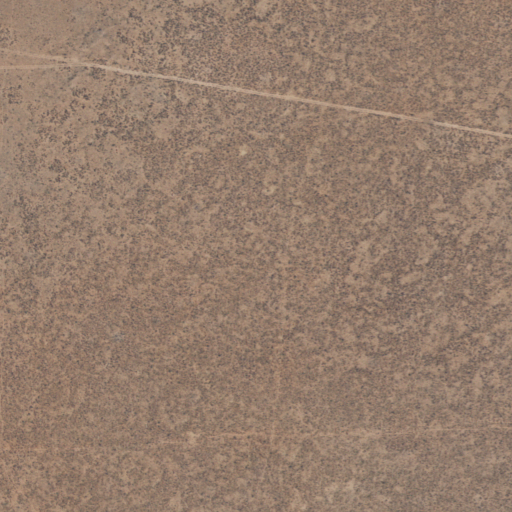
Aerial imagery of bench in Arizona named Blue Moon Bench containing only shrub